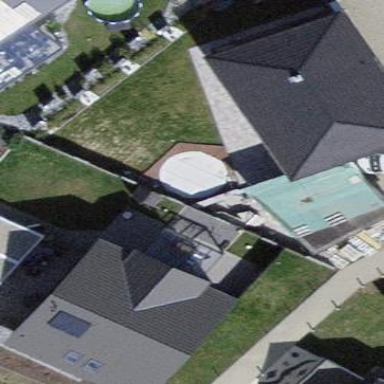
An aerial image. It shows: Detached building with pyramidal roof shape.